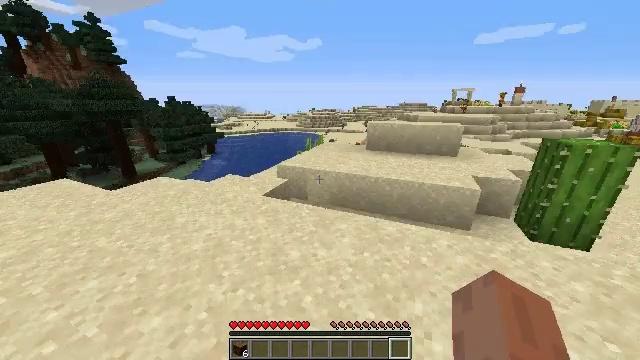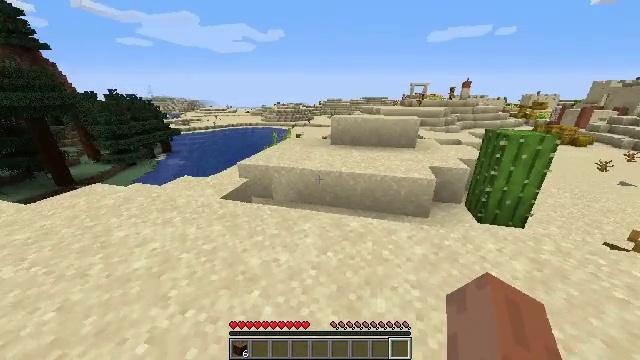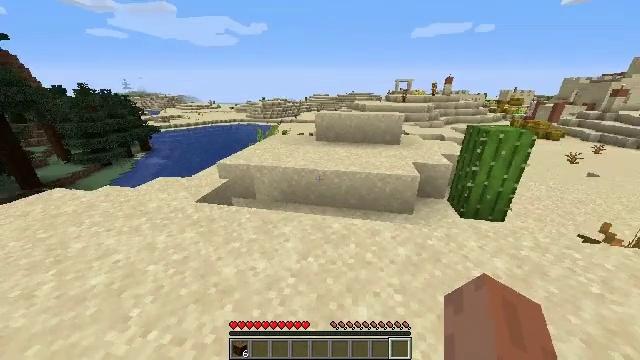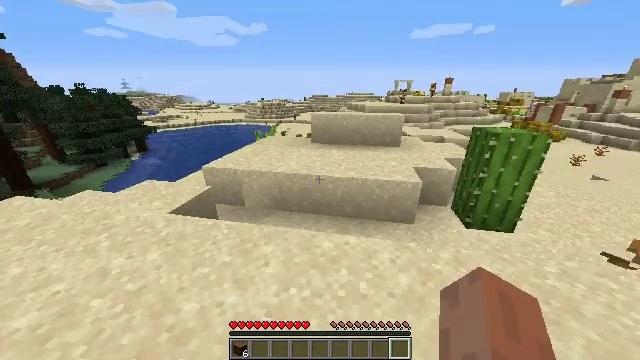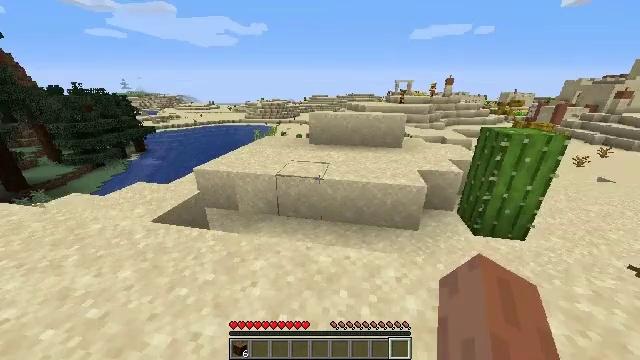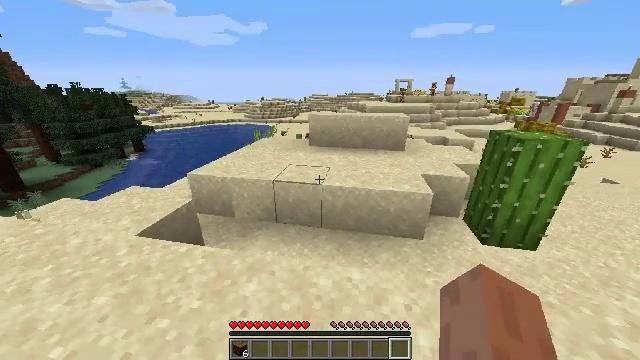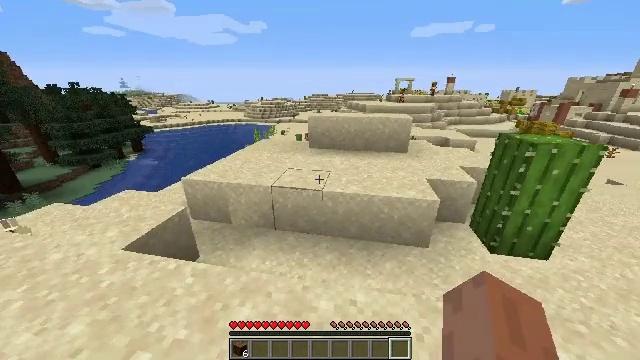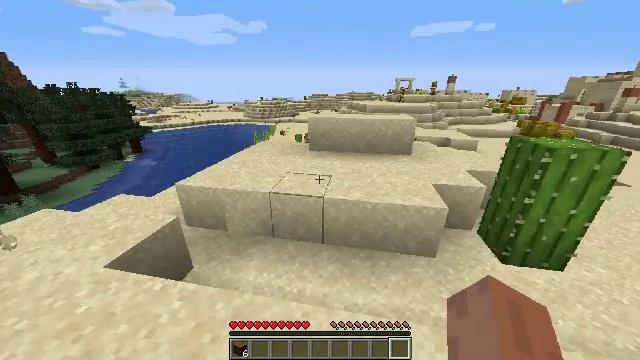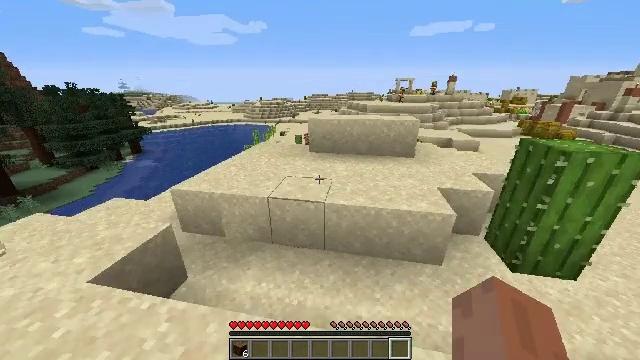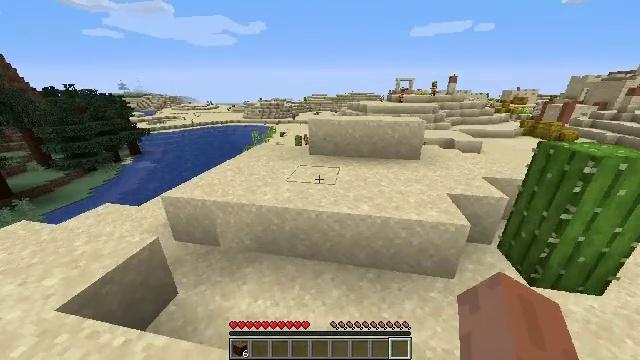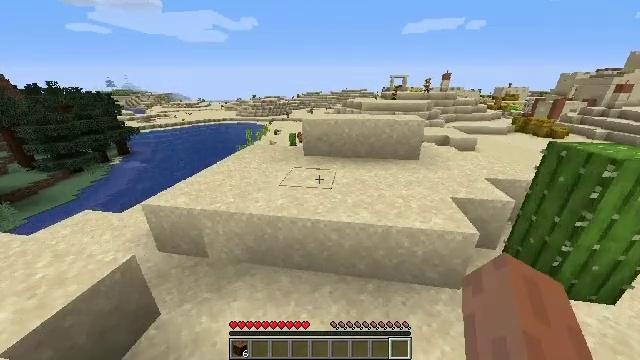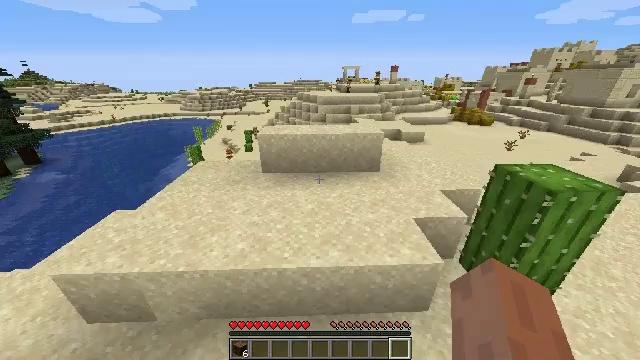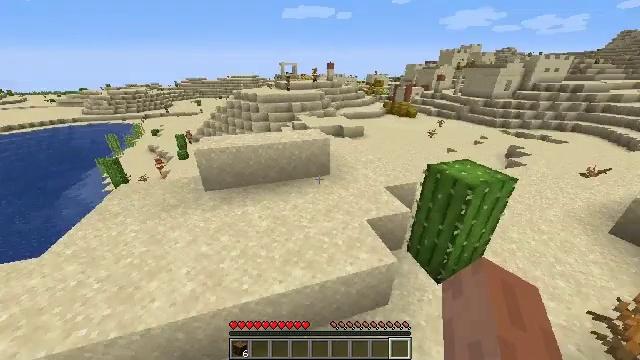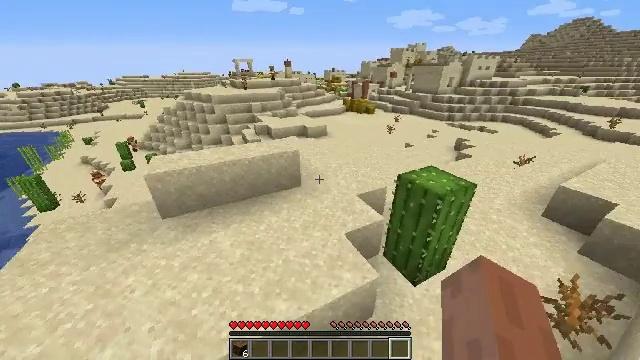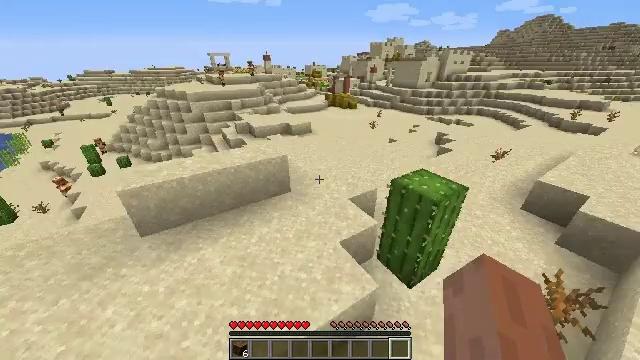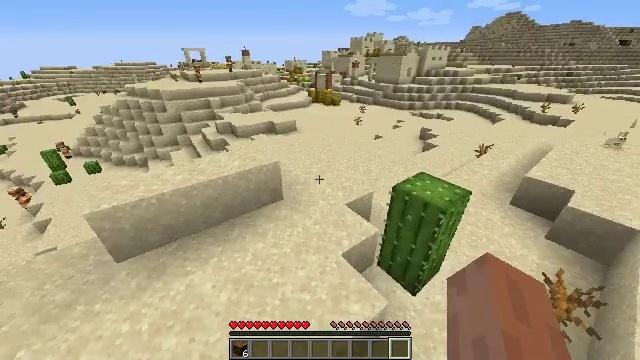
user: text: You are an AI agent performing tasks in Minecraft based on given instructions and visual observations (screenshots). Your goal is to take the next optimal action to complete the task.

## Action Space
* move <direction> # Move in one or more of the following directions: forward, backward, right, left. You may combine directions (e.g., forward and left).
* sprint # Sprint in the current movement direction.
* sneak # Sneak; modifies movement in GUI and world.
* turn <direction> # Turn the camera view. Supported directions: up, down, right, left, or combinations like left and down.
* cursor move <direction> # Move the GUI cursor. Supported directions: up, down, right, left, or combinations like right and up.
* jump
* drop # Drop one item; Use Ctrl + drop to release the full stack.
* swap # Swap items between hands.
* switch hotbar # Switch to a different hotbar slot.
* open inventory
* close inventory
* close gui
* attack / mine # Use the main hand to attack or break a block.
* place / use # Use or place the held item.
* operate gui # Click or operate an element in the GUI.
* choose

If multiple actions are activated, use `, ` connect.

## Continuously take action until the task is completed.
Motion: motion action
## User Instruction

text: Gather cactus by attacking it.
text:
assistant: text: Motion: move forward and move right, turn right and down
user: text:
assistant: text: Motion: move forward, turn right and down
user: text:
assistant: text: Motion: move forward
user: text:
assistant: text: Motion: move forward
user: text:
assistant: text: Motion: move forward
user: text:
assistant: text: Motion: move forward
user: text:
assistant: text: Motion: move forward
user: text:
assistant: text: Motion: move forward
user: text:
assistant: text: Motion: move forward
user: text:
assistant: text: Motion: move forward, turn right, jump
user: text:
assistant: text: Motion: move forward, turn right and down, jump
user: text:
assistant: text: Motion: move forward, turn right and down, jump
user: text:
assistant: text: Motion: move forward, turn right, jump
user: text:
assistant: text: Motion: move forward, turn right and down, jump
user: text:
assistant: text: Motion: move forward, turn right and down
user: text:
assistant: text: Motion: move forward, turn right
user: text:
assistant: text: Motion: move forward
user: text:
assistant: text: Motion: move forward
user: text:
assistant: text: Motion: move forward
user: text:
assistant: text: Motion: move forward, turn right and down
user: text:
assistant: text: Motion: move forward, turn right and down
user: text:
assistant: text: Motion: move forward, turn right
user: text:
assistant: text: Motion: move forward, turn right and down
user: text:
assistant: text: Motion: move forward, turn right
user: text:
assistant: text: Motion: move forward
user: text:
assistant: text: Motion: move forward
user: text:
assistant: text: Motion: no_op
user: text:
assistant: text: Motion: no_op
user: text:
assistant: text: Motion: no_op
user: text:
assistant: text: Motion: attack / mine